Field crop: maize
Growth stage: 2
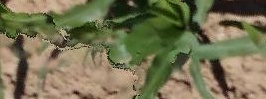
Species: maize